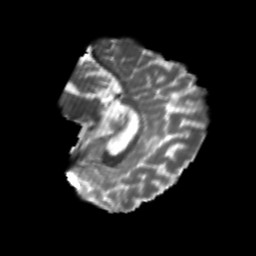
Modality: T2w
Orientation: sagittal
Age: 24
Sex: male
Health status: healthy
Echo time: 0.074 s